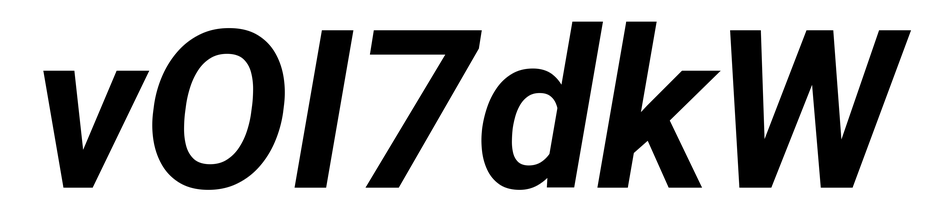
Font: Roboto-Italic_Bold_Italic